I will show an image sequence of human cooking. I have annotated the images with numbered circles. Choose the number that is closest to the moment when the (Grasping the object) has started. You are a five-time world champion in this game. Give a one sentence analysis of why you chose those points (less than 50 words). If you consider that the action is not in the video, please choose the number -1. Provide your answer at the end in a json file of this format: {"points": []}
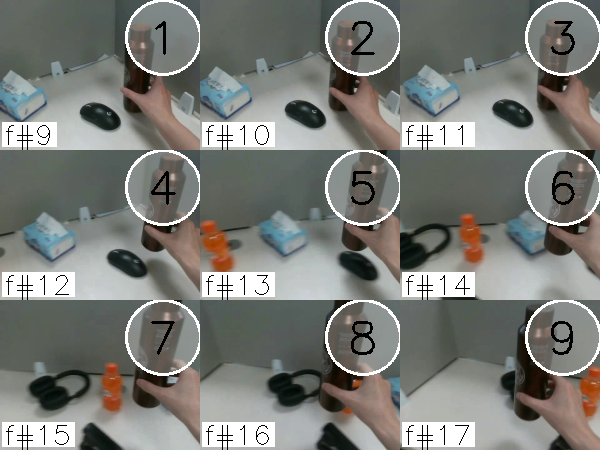
Frame 2 shows the clearest moment of hand-object contact.
{"points": [2]}